一年级 · 组合数学

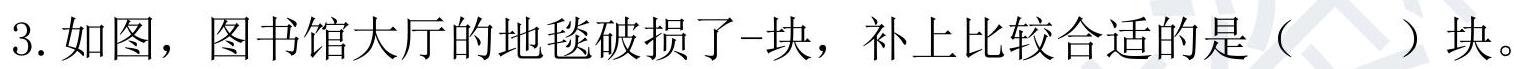
A.
B. $\square$
C. $\square$
答案: C
解析: 详解C